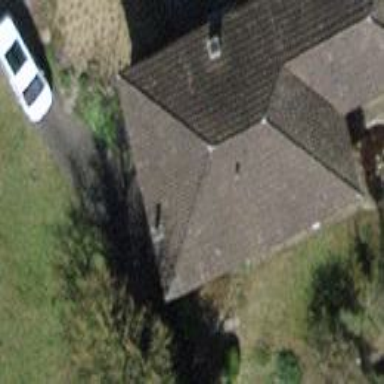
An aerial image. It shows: Detached building with hipped roof.